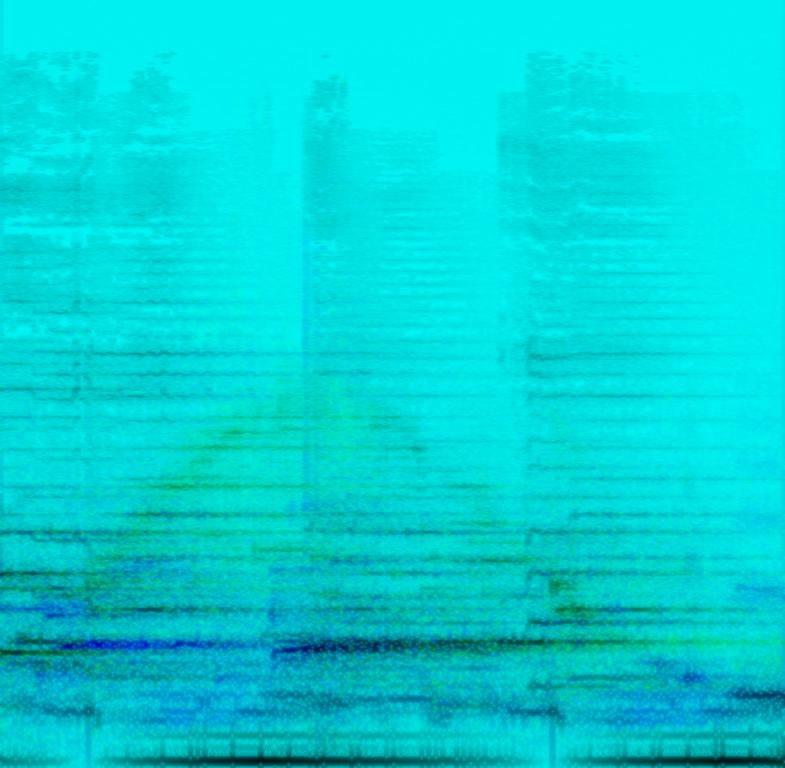
This is a remix of an R&B music piece. An auto-tuned male vocal is singing melodically in a minor scale at a high pitch. A fading electric guitar sample can be heard in the distance. Repeated hits of low-frequency percussion add a deepening effect to the piece. The atmosphere is very dreamy and very trippy. This piece could be used in a dream sequence at a movie or a TV show.